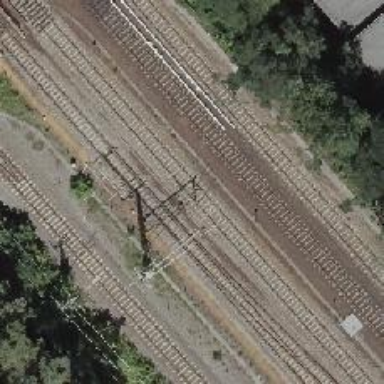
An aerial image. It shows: Railway with electrified contact lines.